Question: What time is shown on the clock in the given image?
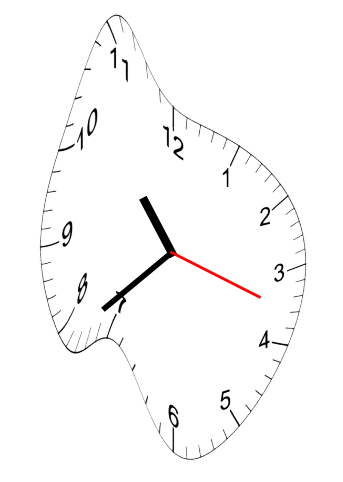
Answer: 10:38:18